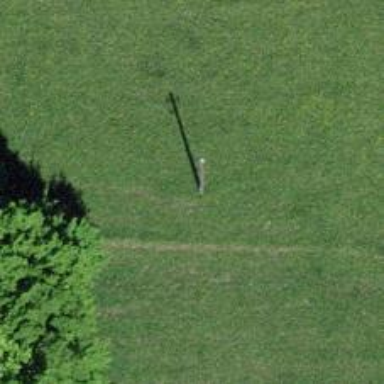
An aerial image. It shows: Power pole.